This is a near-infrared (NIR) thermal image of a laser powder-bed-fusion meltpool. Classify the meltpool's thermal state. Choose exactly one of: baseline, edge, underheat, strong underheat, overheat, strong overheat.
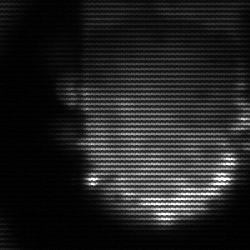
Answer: baseline